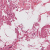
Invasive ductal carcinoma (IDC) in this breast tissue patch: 0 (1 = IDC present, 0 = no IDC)